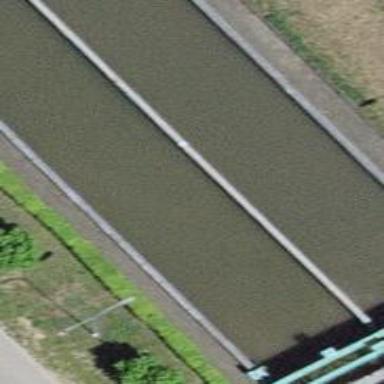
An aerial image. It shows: Image of wastewater.